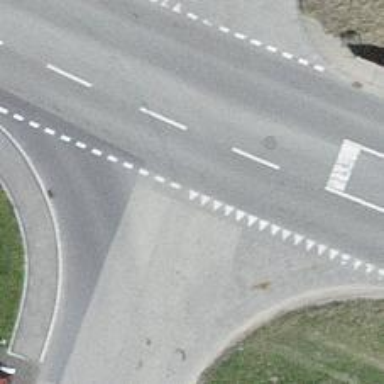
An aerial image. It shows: Road with "give way" sign.